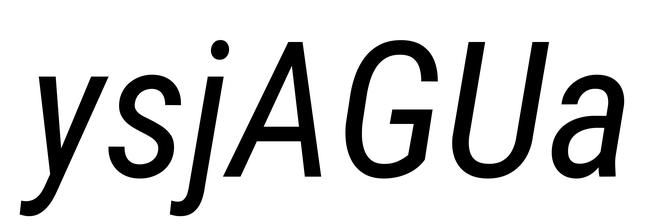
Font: Roboto-Italic_Condensed_Italic